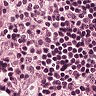
Metastatic tissue present: no